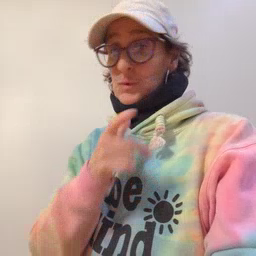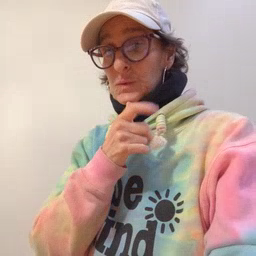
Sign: who